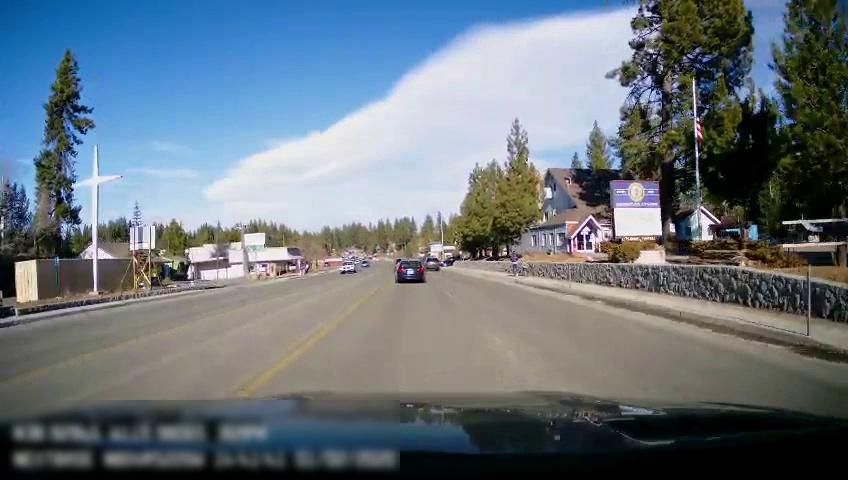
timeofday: Day
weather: Sunny
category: Drivable Space
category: Vehicles | SUV
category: Vehicles | Car
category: Vehicles | SUV
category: Vehicles | SUV
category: Lanes | Opposite Lane
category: Lanes | Current Lane
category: Lanes | Current Lane
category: Lanes | Opposite Lane
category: Traffic | Signs